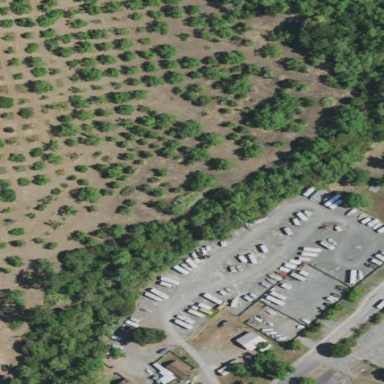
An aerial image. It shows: Orchard.